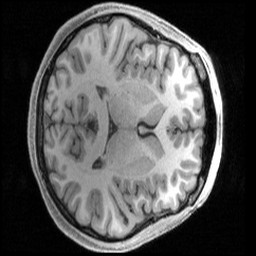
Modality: T1w
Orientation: axial
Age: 23
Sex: female
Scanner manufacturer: siemens
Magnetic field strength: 3 T
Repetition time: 2.4 s
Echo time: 0.00231 s